Field crop: tomato
Growth stage: 1
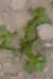
Species: portulaca